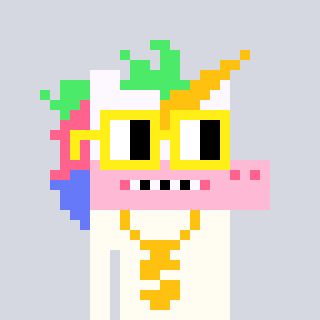
a pixel art character with square yellow glasses, a unicorn-shaped head and a grayscale-colored body on a cool background